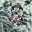
Label: 2